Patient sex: M
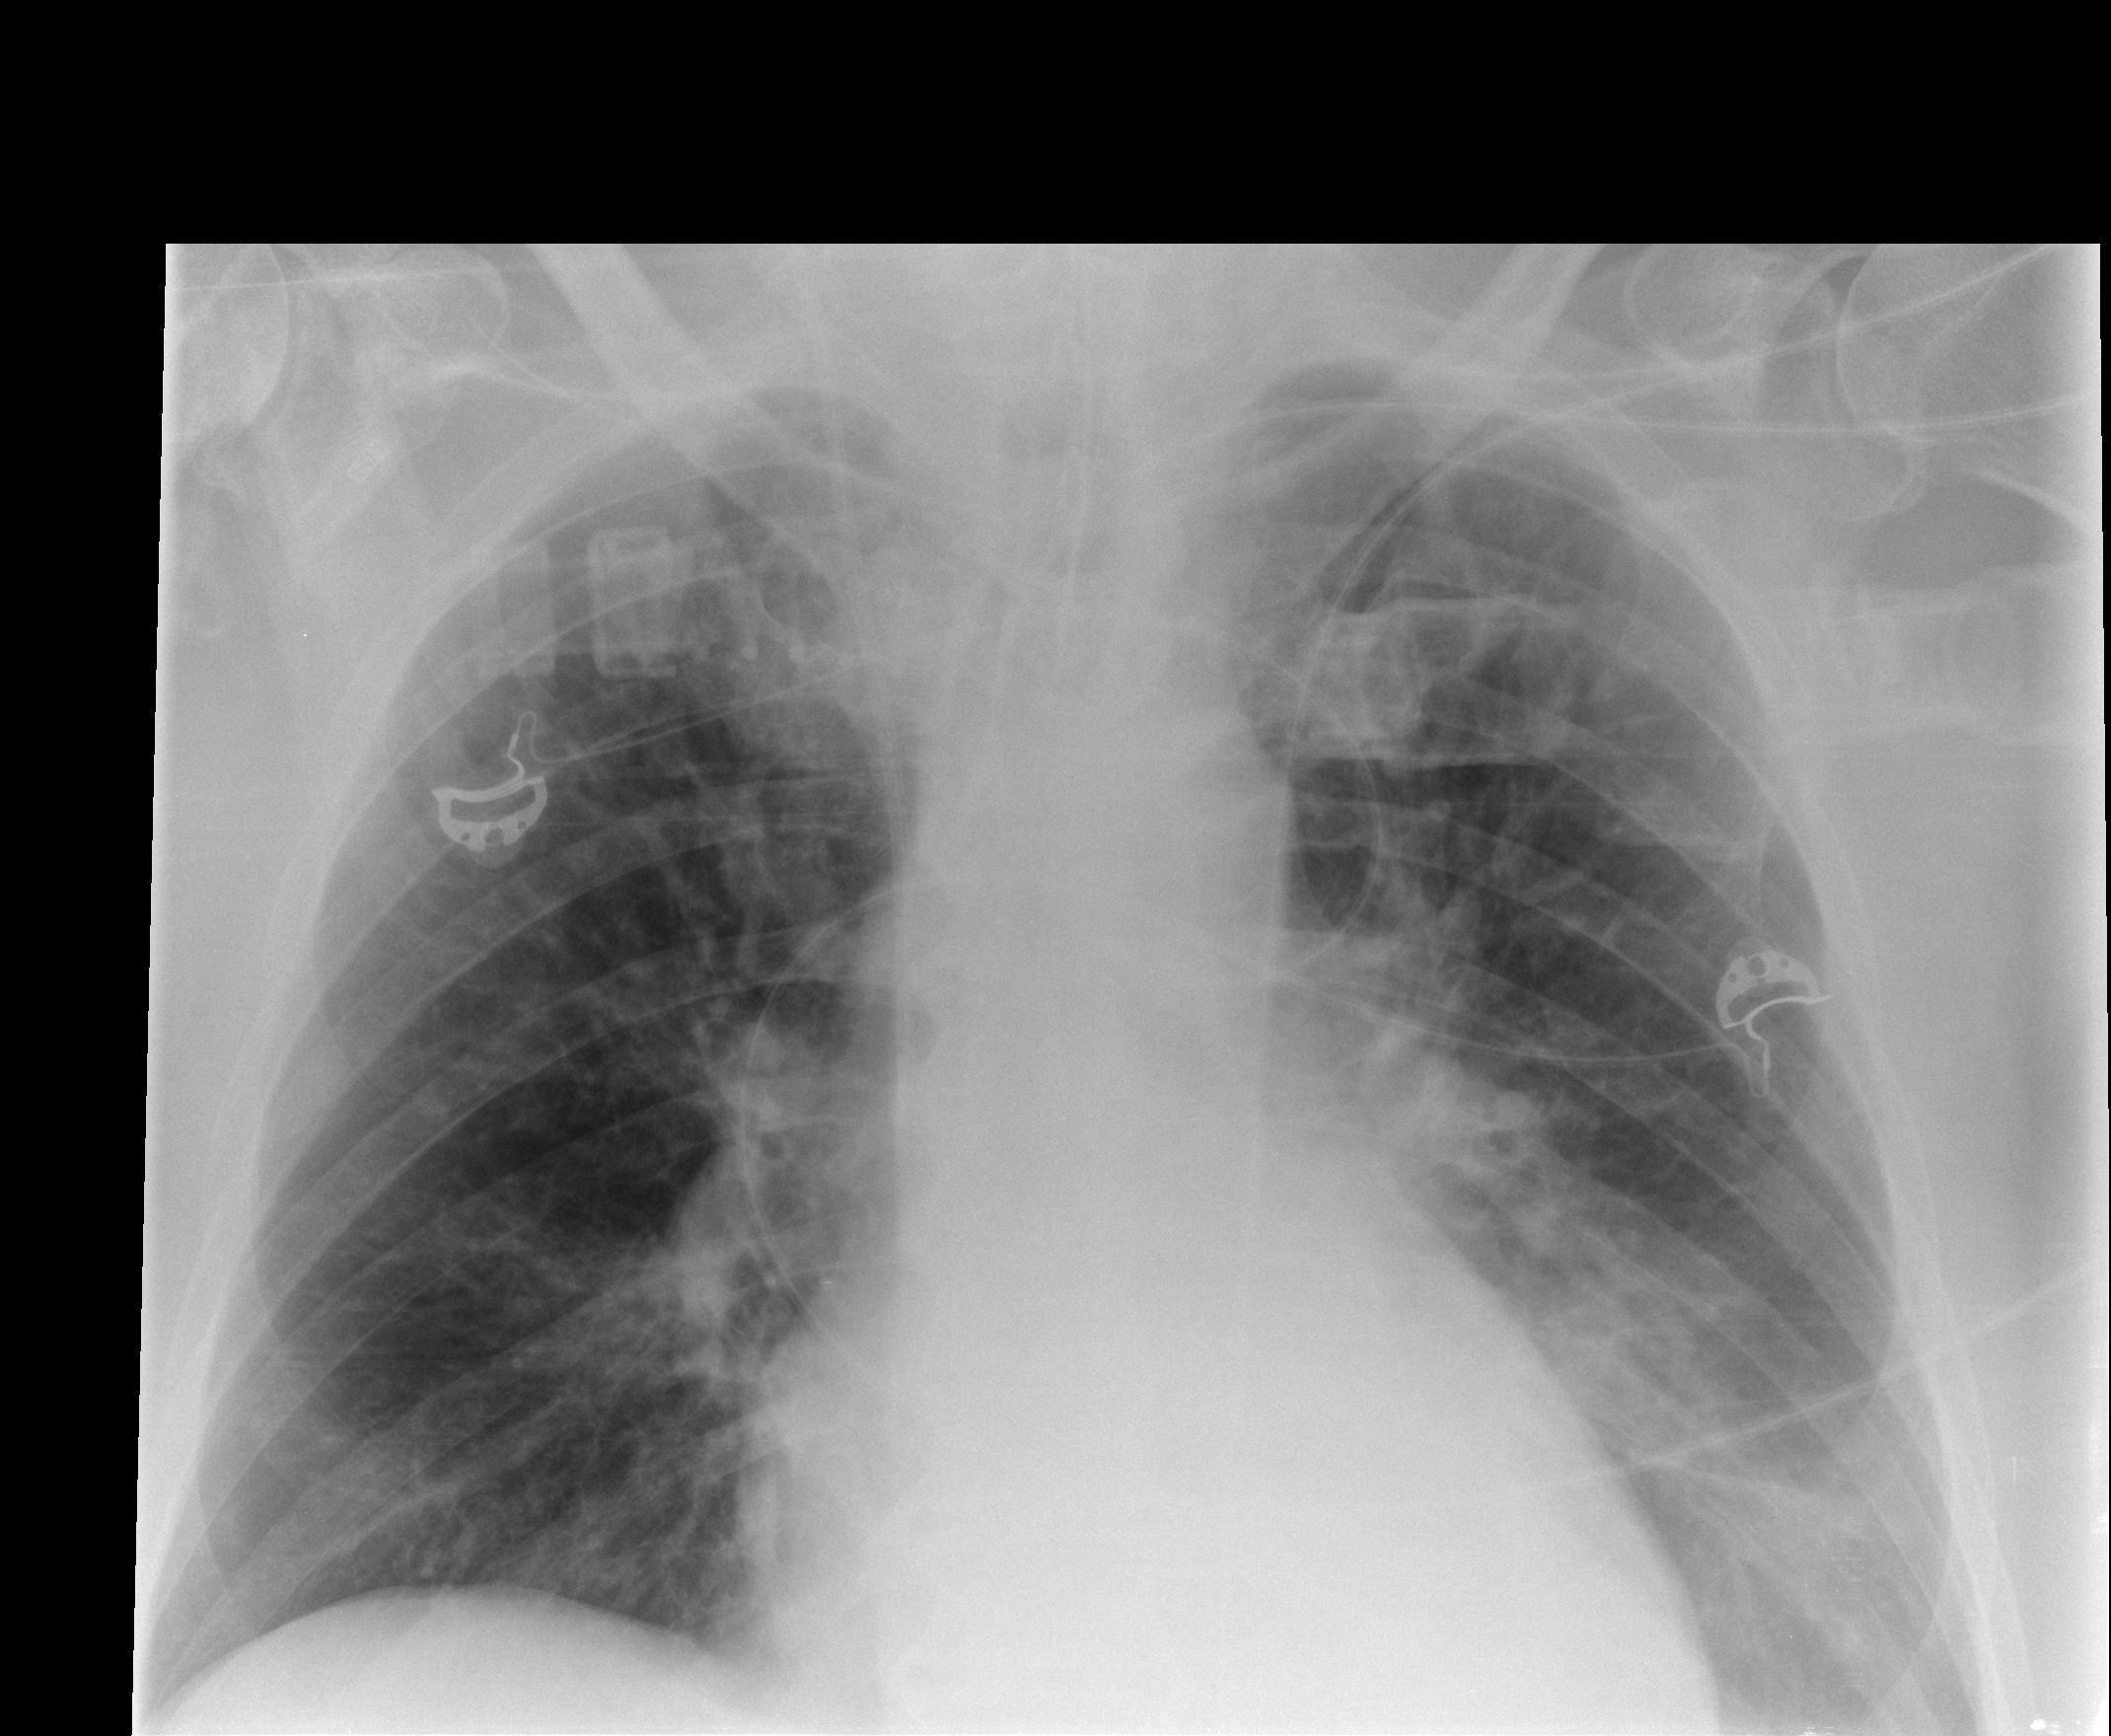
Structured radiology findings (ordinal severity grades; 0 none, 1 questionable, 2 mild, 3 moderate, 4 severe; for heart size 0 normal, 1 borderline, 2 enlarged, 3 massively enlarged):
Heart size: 0
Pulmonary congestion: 0
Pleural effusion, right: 0
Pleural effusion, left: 0
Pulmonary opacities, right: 1
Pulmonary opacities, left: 2
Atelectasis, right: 0
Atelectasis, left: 2